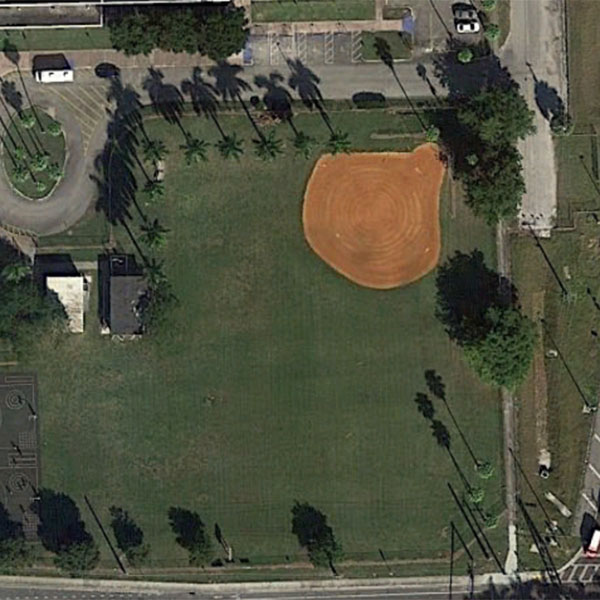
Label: BaseballField